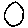
Label: circle